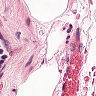
Metastatic tissue present: no